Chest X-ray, AP view. Patient: 44 years old, sex M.
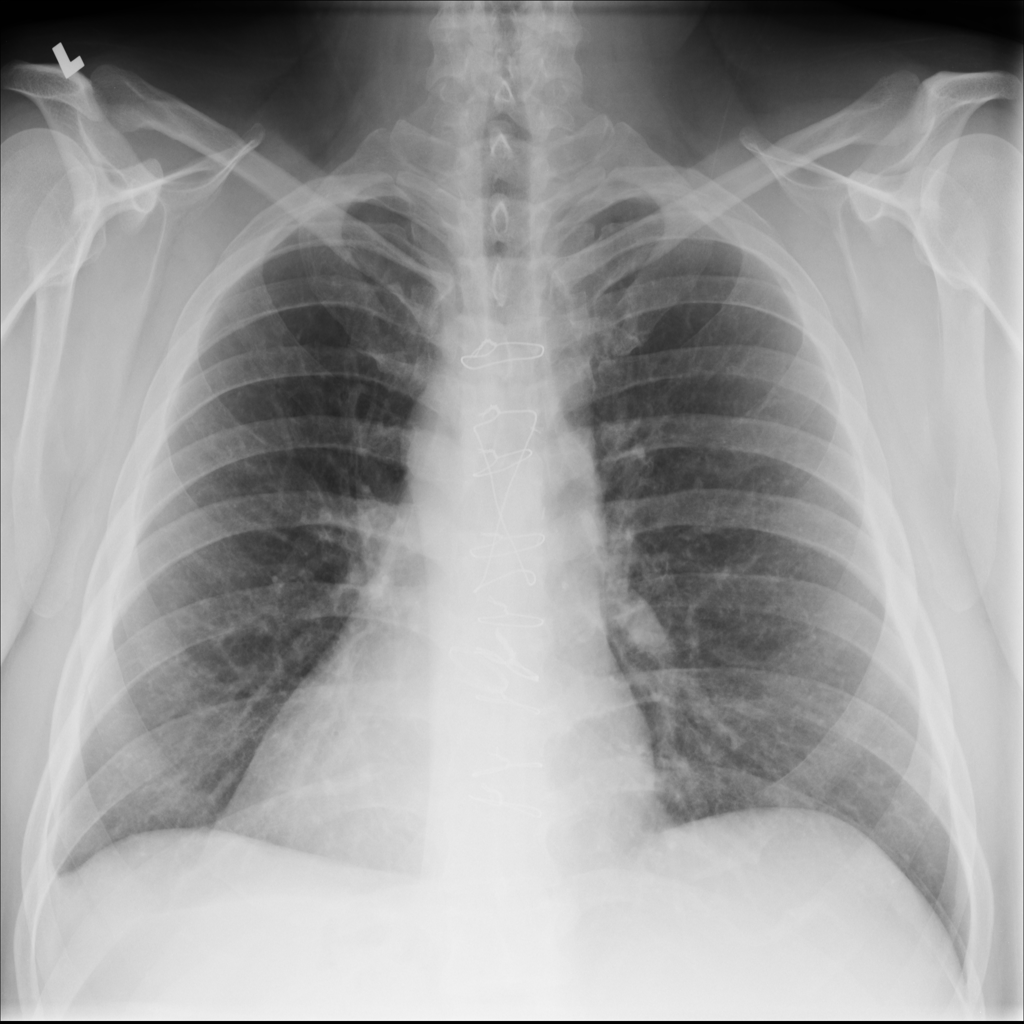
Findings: No Finding